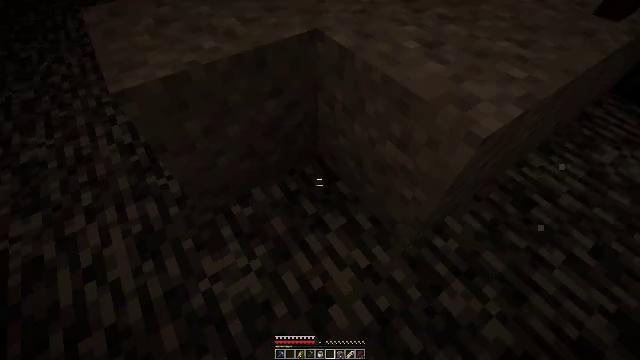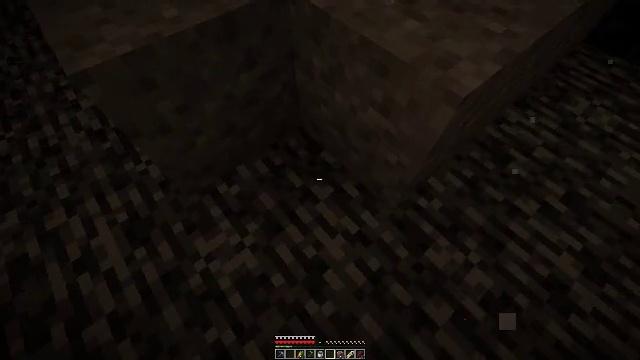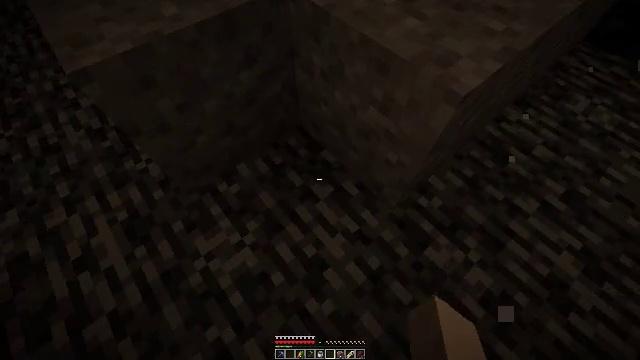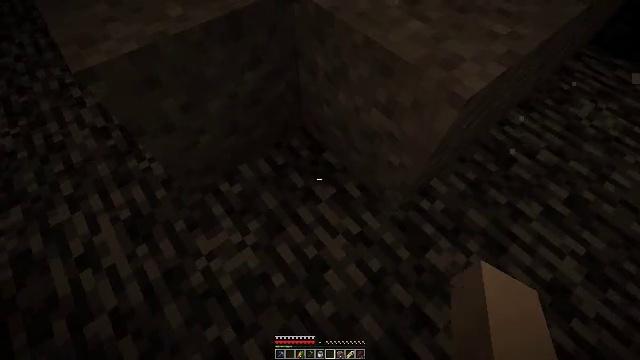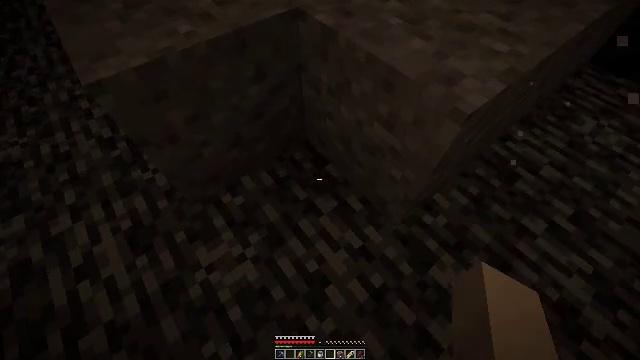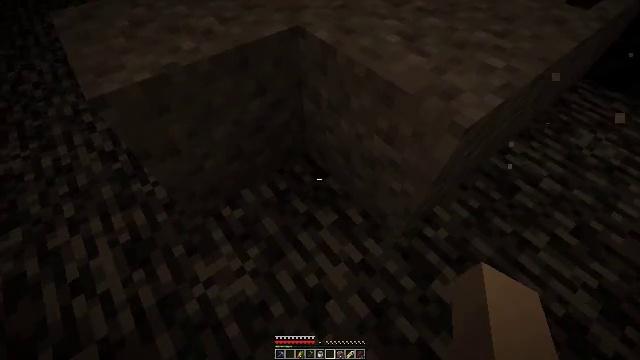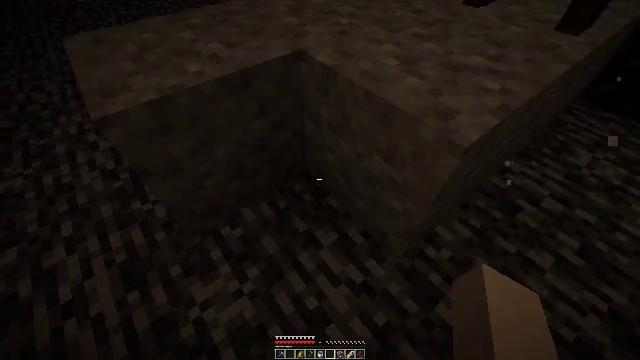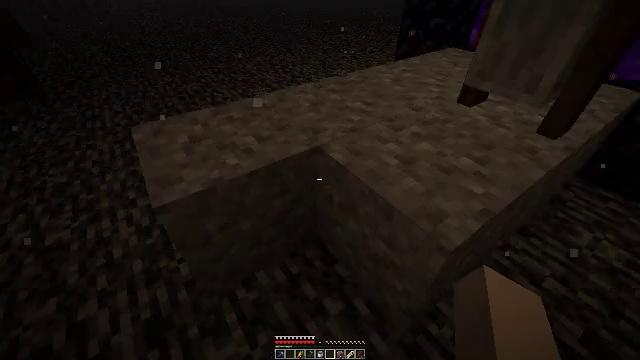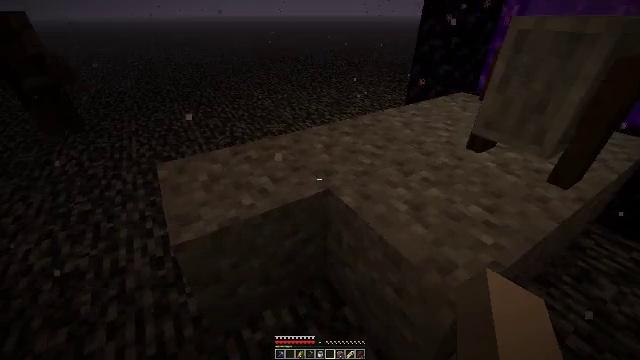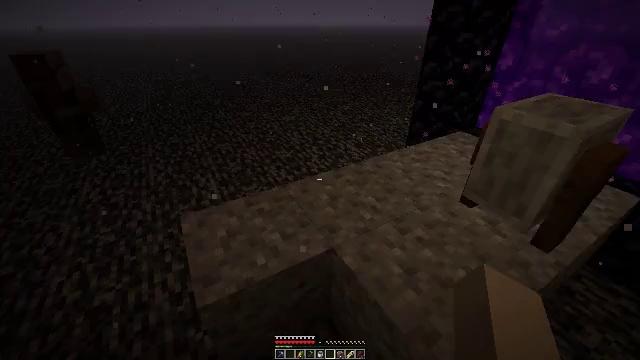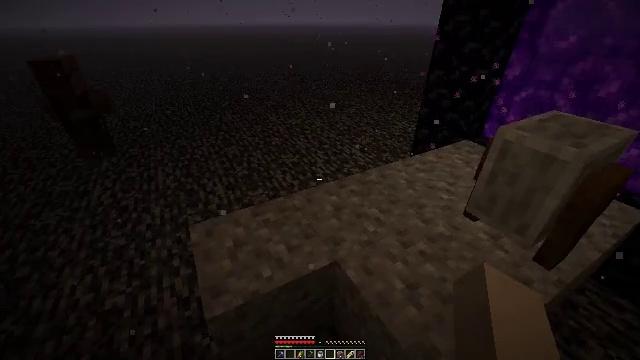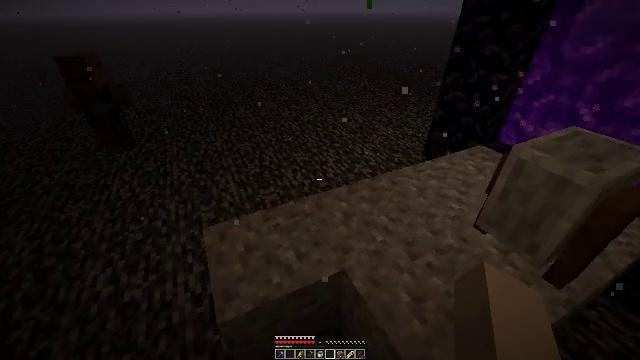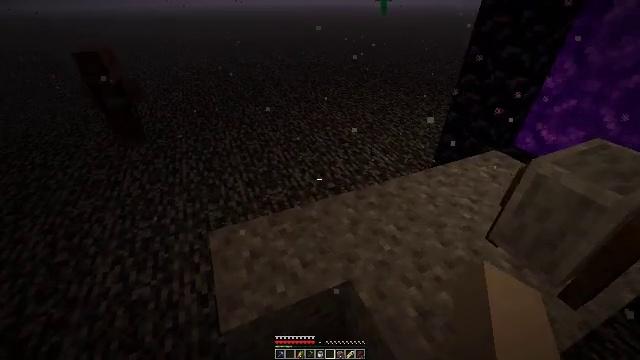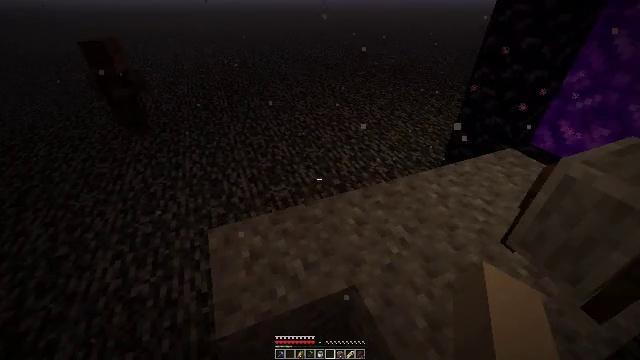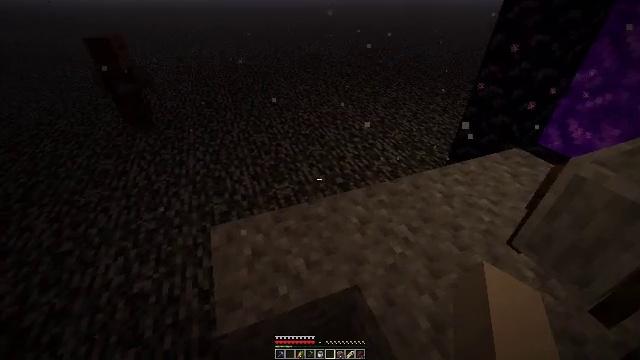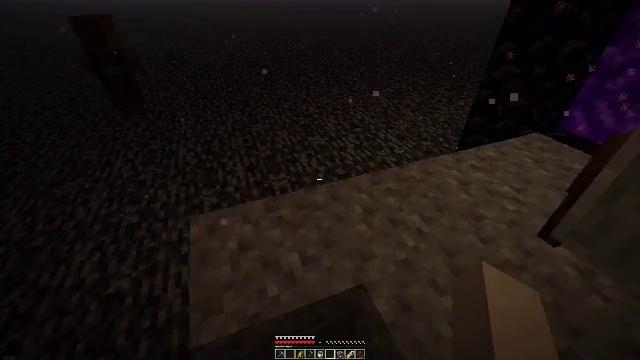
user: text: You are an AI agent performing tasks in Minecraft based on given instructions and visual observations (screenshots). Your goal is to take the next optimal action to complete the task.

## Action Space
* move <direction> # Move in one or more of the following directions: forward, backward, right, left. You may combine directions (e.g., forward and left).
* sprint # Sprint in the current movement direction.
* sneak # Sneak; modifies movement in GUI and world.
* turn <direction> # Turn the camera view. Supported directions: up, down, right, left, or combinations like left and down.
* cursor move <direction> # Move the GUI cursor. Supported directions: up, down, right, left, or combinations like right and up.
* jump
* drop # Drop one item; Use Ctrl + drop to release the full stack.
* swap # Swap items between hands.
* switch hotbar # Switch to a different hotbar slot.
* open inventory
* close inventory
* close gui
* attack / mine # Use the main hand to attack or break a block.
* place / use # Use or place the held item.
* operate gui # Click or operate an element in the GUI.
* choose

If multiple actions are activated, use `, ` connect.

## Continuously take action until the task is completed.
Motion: motion action
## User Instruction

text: Mine the grindstone block.
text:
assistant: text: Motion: turn right and down, use / place
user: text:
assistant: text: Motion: use / place
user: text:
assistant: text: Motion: use / place
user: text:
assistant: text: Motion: turn up
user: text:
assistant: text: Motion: turn up
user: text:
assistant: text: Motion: turn up
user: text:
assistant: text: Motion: turn left and up, jump
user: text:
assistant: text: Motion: move forward, turn left and up, jump
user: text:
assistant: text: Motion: move forward, turn left and up, jump
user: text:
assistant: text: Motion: move forward, turn left, jump
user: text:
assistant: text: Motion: move forward, turn left and down
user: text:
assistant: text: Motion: move forward, turn left and down
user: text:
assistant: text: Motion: move forward, turn left
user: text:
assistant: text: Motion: move forward
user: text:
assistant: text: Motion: move forward
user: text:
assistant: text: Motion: move forward
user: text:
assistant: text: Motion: move forward
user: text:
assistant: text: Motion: move forward
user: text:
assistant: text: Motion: turn right and up
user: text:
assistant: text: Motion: turn right and up
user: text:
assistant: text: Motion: turn right and up
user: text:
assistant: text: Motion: turn right and up
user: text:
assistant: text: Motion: turn right and up
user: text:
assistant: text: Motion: turn right and down, jump
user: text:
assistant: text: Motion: turn right and down, jump
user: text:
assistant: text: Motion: turn right and down, jump
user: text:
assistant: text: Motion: move forward, jump
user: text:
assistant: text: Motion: move forward
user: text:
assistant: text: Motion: move forward
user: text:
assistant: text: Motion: move forward and move left, turn down